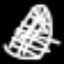
Label: leaf